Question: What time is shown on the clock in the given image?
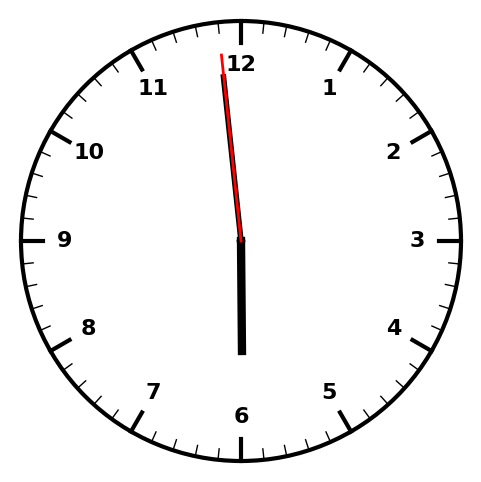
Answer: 05:58:59